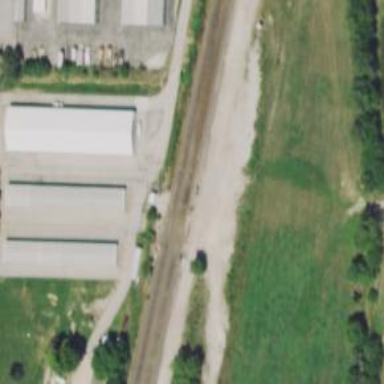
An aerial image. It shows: Railroad crossover.